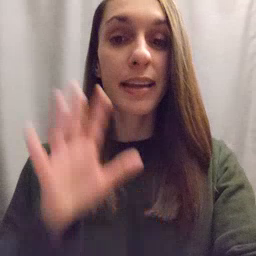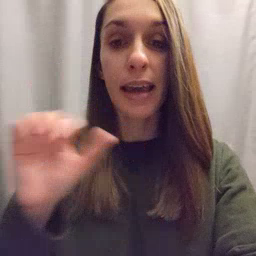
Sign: loud